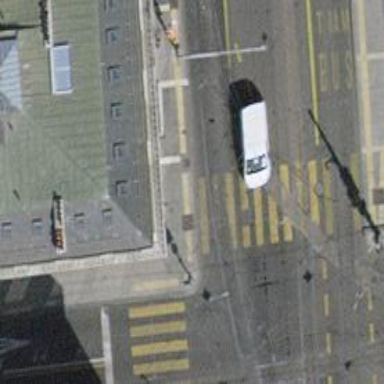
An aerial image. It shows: Asphalt service road next to tram railway with electrified contact line.